Question:
Mine is an Event Management related website.. On the Admin side i need the following :
'VendorName' , 'VendorPhoto', 'VendorPhone' , 'VendorEmail' and 'ServiceType(ServiceID)' based on the rankin of their sales('Quantity'*'Price') which is displayed in the 'EventItem' table , i.e. :
A Vendor A(ServiceID : 1 , Service.Name:Florist) has a couple of VendorItems in the table 'VendorItem'(i.e. the product table) , similarly other Vendors will have their entries in the table 'VendorItem' . When a user registers an event he will choose the 'Quantity' and the product(i.e. the 'VendorItem') of a vendor.
then the query should check amongst all vendors of a particular type(e.g. : Florist,etc) , who has the most sales(top 3)/
This is the query which i have tried so far, but am not able to get the required results and i am confused in how to calculate the value 'Quantity*Product' ?
'''
SELECT TOP (3) tblVendor.VendorID, tblVendor.Name, tblVendor.Email, tblVendor.Phone, tblVendor.Address, tblVendor.UserName, tblVendor.Password, tblVendor.ServiceID,
tblVendor.IsActive, tblVendor.Photo, tblEventItem.Quantity, tblEventItem.Price
FROM tblEventItem CROSS JOIN
tblVendor INNER JOIN
tblEventService ON tblEventService.VendorID = tblVendor.VendorID
WHERE (tblEventService.VendorID = 7)
ORDER BY ISNULL(tblEventItem.Quantity, 0) * ISNULL(tblEventItem.Price, 0) DESC
'''
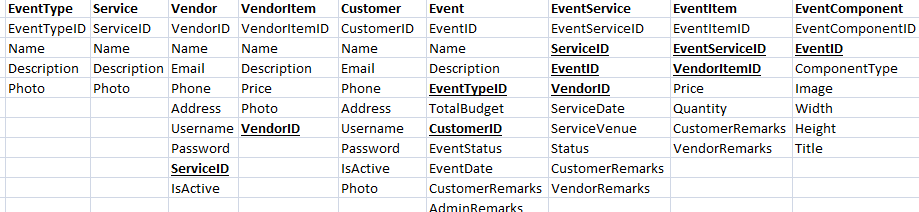
Answer: '''
SELECT TOP 3 tblEventItem.Quantity*tblEventItem.Price AS 'Sales',
tblEventItem.VendorItemID,
tblVendor.Name,
tblVendor.Email,
tblVendor.Phone,
tblVendor.Photo
FROM tblEventService
INNER JOIN tblEventItem ON
tblEventService.EventServiceID = tblEventItem.EventServiceID
INNER JOIN tblVendor ON
tblEventService.VendorID = tblVendor.VendorID
WHERE tblEventService.ServiceID = @S_ID
ORDER BY 'SALES' DESC
'''
This query will do the magic for you .
Here we make a column by multiplying the two columns : 'tblEventItem.Quantity*tblEventItem.Price' and taking it into another column which is 'SALES' .
Other selections are basic 'INNER JOINS' as per the requirements in your 'SELECT' query .
The 'ORDER BY 'SALES' DESC' will give you the top 3 vendors with max sales!